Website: crate-barrel
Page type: billing-address
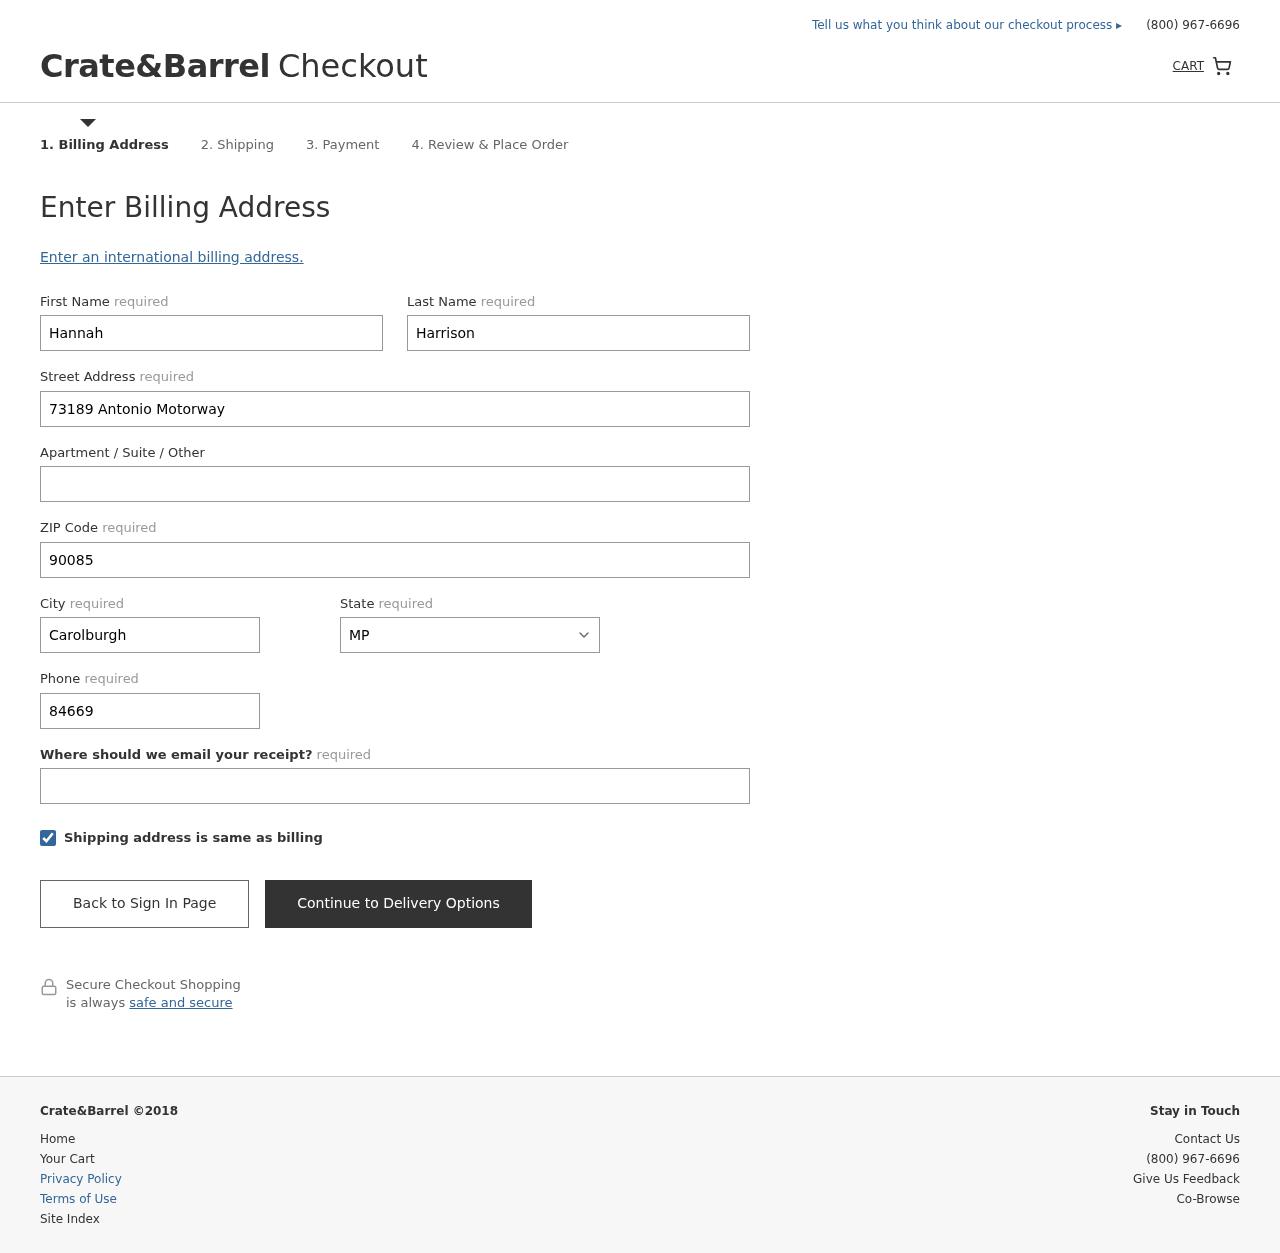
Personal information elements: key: PII_STATE
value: MP
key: PII_FIRSTNAME
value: Hannah
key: PII_LASTNAME
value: Harrison
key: PII_STREET
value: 73189 Antonio Motorway
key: PII_POSTCODE
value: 90085
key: PII_CITY
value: Carolburgh
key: PII_PHONE
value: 8466998782
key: PII_EMAIL
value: hannah.harrison@gmail.com